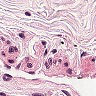
Metastatic tissue present: no